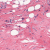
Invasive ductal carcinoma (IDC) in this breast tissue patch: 0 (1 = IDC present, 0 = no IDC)